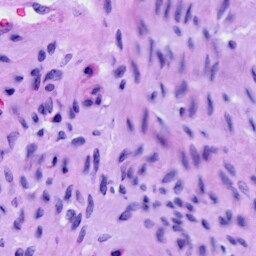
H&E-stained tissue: Cervix